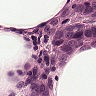
Metastatic tissue present: yes